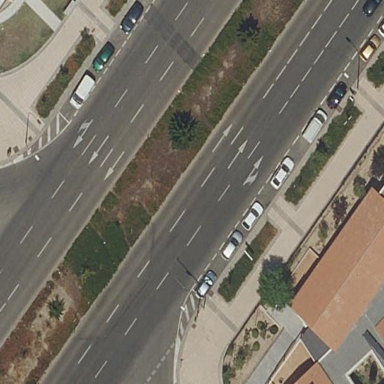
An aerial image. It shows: Kerb barrier surrounding grassy area.